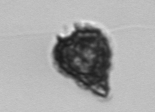
Label: Syracosphaera_pulchra